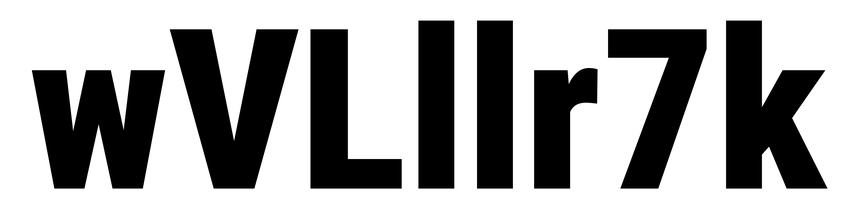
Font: Roboto_Condensed_Black